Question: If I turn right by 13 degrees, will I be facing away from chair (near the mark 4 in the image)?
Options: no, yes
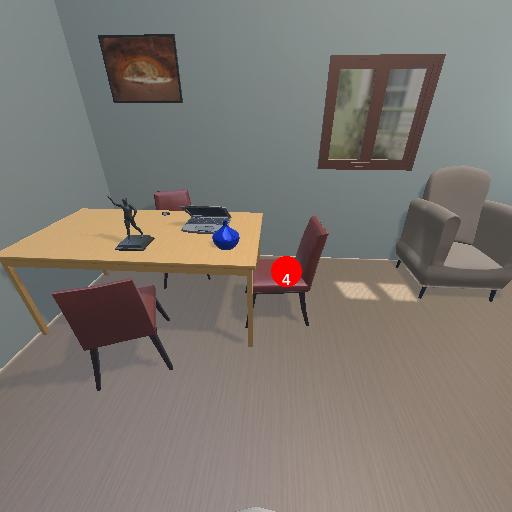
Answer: no